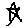
Label: star